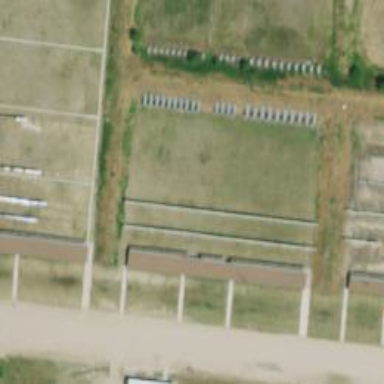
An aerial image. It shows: Shooting range on leisure land pitch.